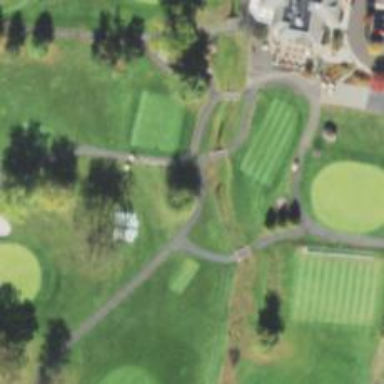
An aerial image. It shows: Path bridge crossing golf cartpath.